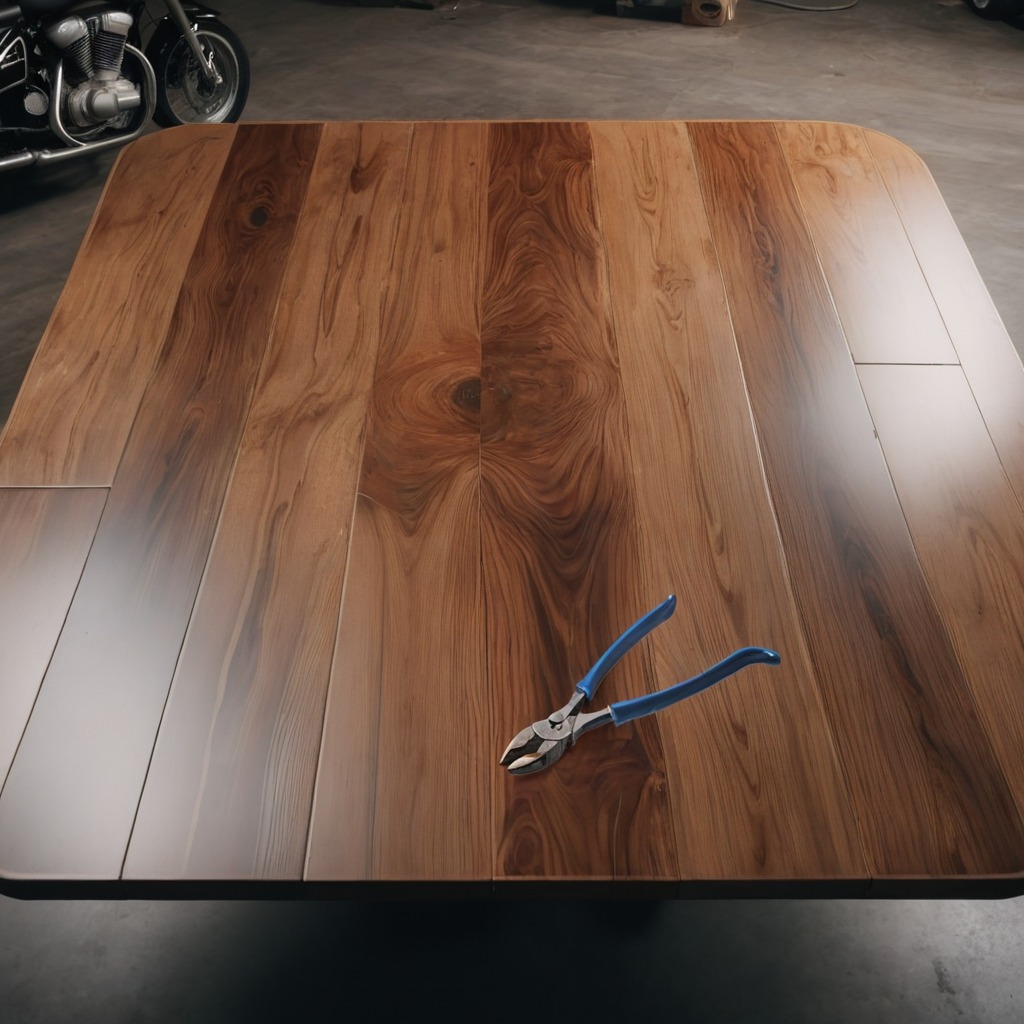
A plier lies on the oil-spilled wooden table in a vintage motorcycle garage.